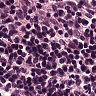
Metastatic tissue present: no